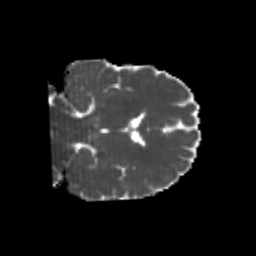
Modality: MD
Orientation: coronal
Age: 20
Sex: male
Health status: healthy
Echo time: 0.074 s